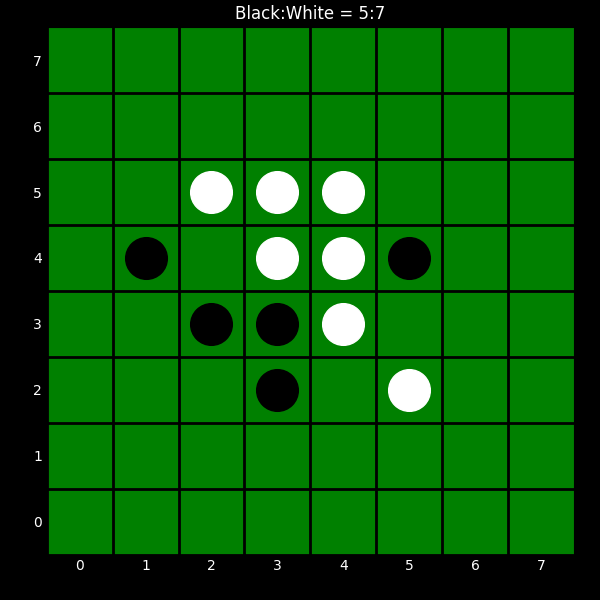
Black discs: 5
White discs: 7